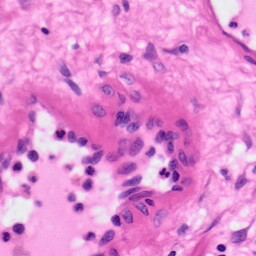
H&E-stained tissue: Pancreatic